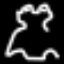
Label: frog